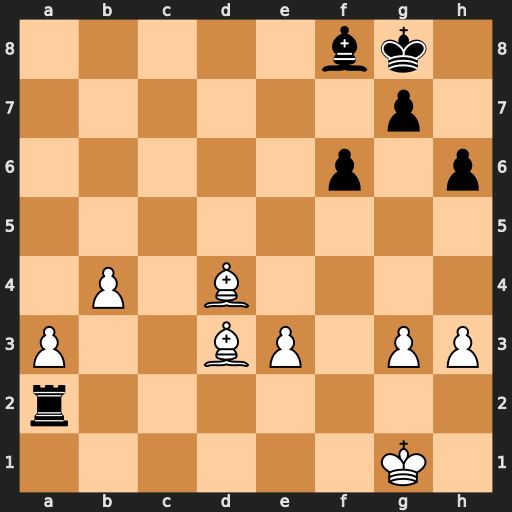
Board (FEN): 5bk1/6p1/5p1p/8/1P1B4/P2BP1PP/r7/6K1
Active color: w
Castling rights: -
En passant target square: -
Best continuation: Bc4+ Kh7 Bxa2